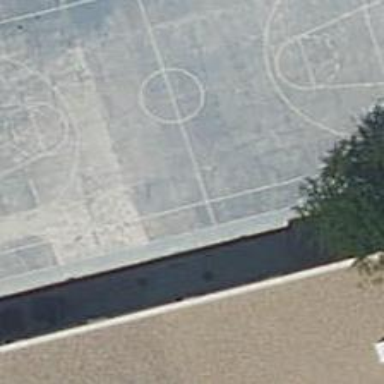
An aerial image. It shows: Basketball court located in leisure land pitch.